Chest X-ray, PA view. Patient: 56 years old, sex F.
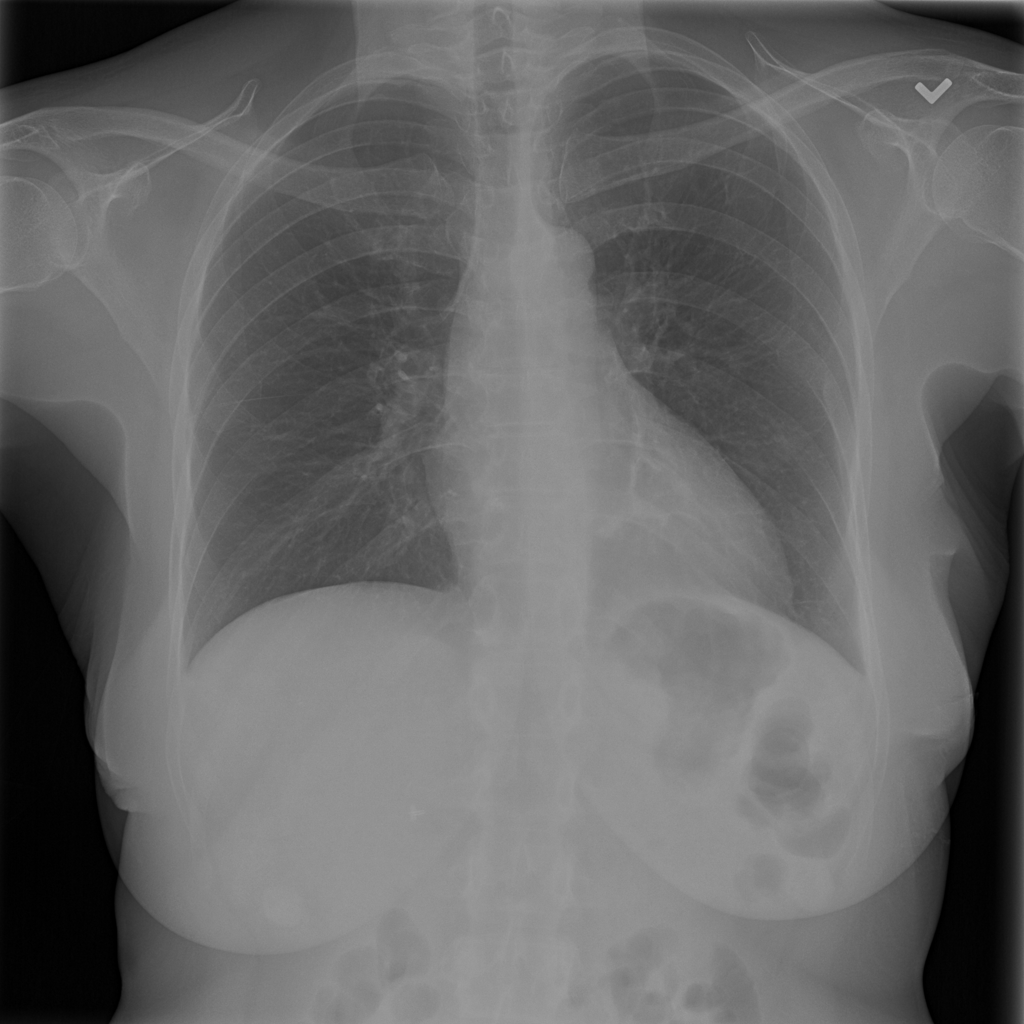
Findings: Atelectasis